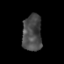
Tissue: prostate
Cell type: B cells
Senescence score: 0.7229
Nuclear area (px): 692
Mean DAPI intensity: 73.523